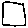
Label: square